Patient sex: M
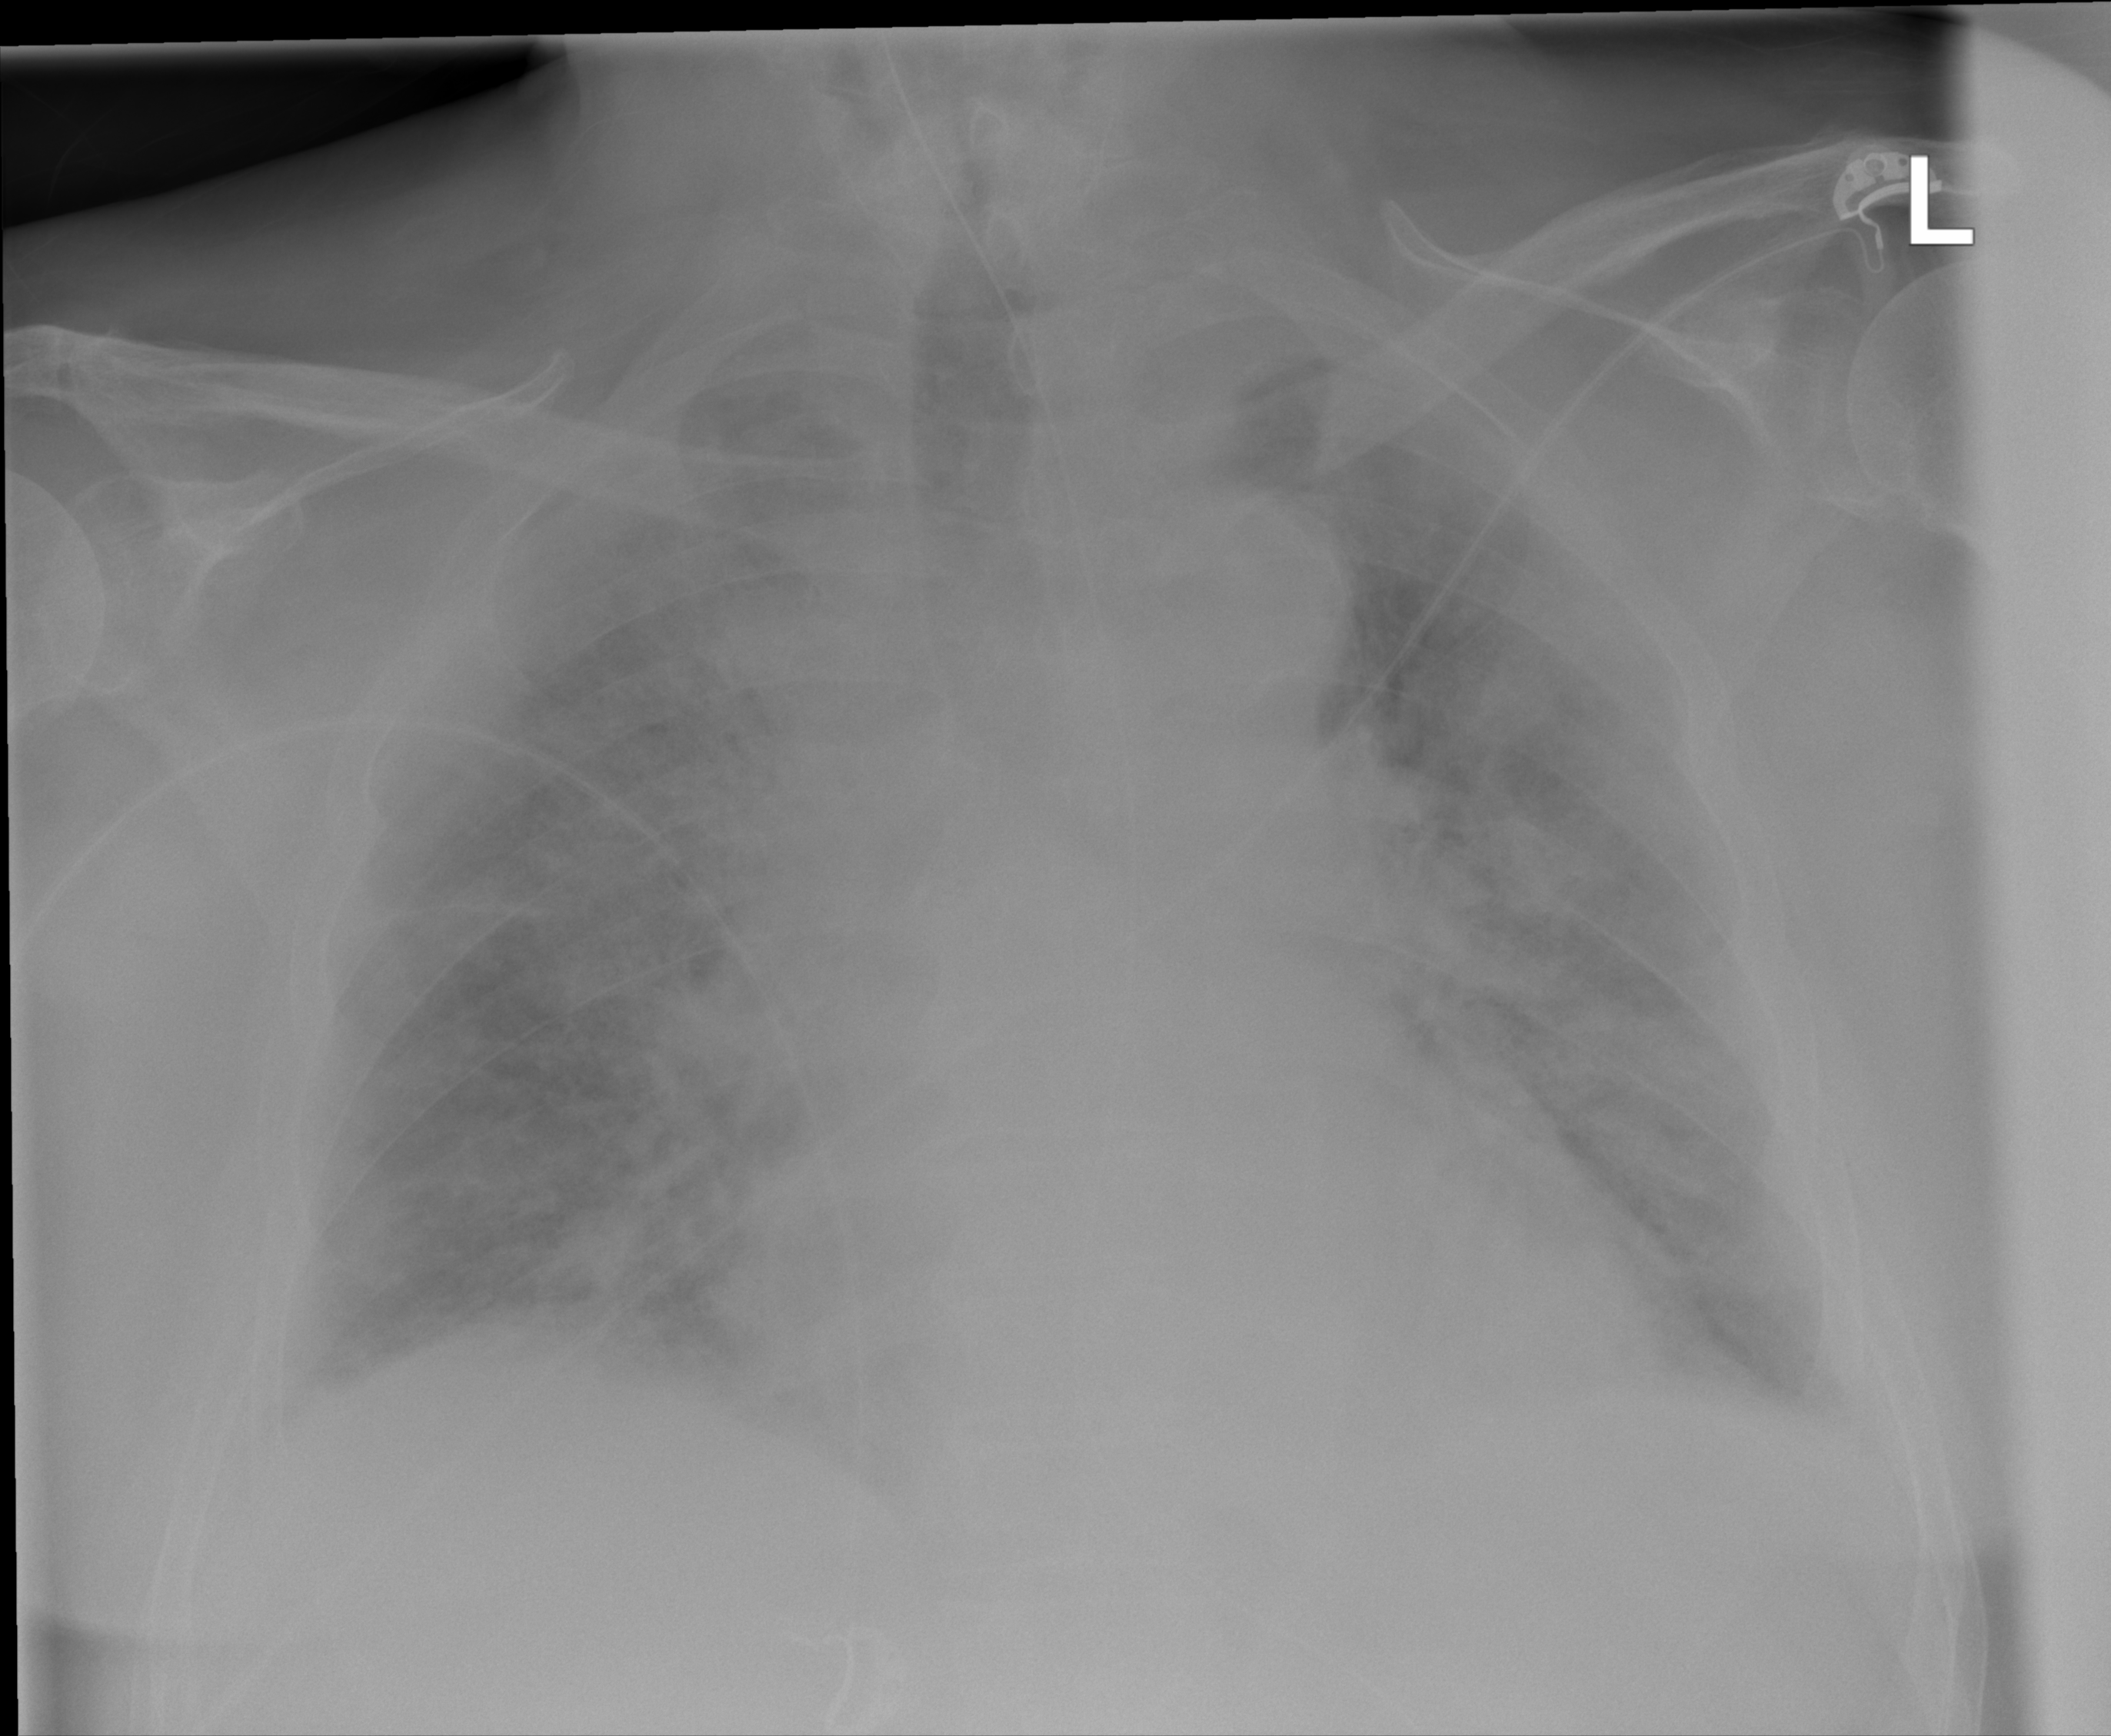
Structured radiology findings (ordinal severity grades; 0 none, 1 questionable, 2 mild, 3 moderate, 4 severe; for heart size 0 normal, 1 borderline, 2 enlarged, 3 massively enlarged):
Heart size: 2
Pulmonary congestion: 3
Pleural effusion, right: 2
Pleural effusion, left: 2
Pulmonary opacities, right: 3
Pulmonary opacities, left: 3
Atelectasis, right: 2
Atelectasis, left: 2